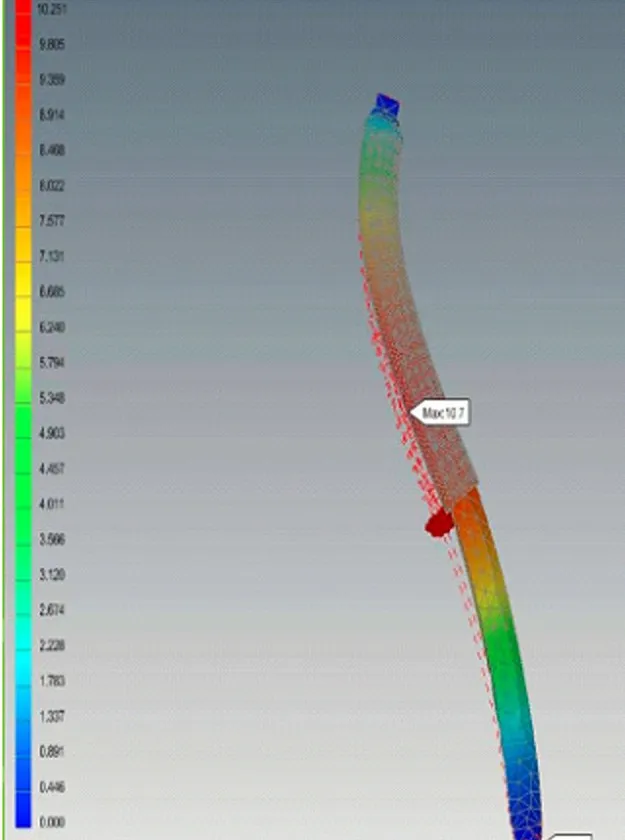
Finite element analysis. A comparison of the stresses predicted and the load location suggest that the results could be in the same range.
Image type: pathology (fish)